Field crop: tomato
Growth stage: 1
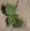
Species: solanum